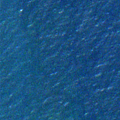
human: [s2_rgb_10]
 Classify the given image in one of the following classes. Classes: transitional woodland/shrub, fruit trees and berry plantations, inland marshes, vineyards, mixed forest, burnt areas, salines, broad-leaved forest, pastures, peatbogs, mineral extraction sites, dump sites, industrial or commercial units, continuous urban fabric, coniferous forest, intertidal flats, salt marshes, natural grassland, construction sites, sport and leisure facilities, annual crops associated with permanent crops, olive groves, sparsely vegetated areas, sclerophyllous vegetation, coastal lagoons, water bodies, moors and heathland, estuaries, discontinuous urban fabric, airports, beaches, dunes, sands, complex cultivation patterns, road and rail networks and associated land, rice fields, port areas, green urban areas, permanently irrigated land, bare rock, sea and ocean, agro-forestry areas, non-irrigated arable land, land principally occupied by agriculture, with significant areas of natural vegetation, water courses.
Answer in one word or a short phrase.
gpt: sea and ocean